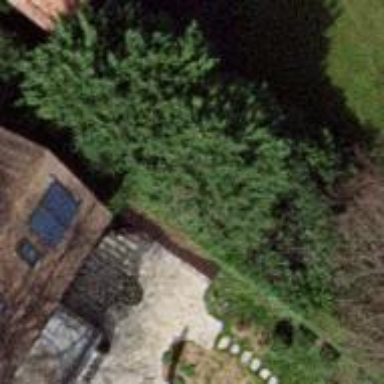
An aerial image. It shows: Evergreen needle-leaved tree.